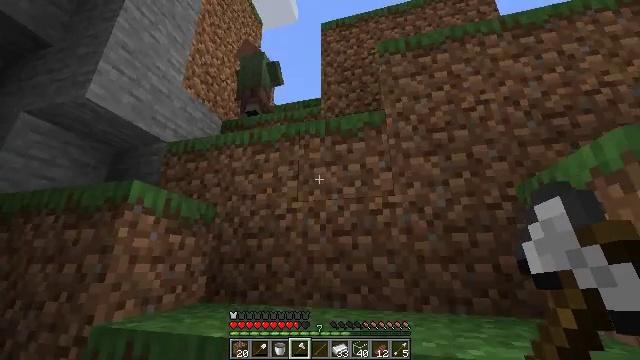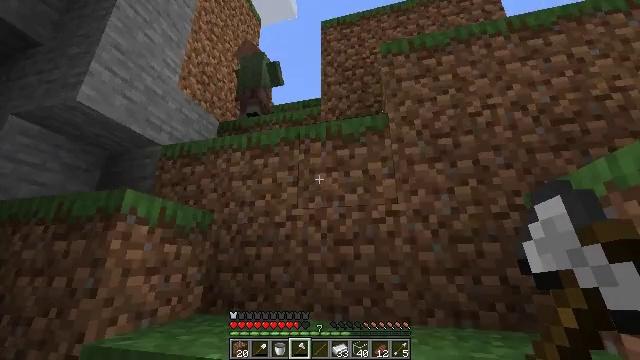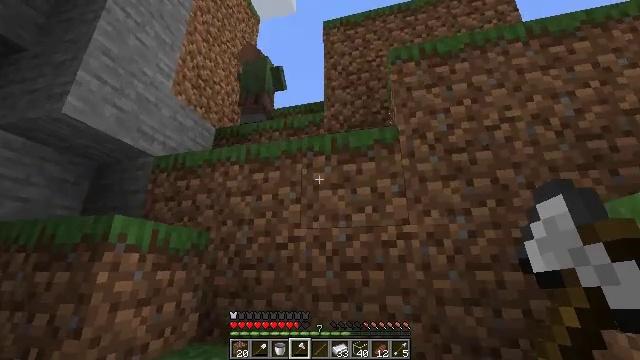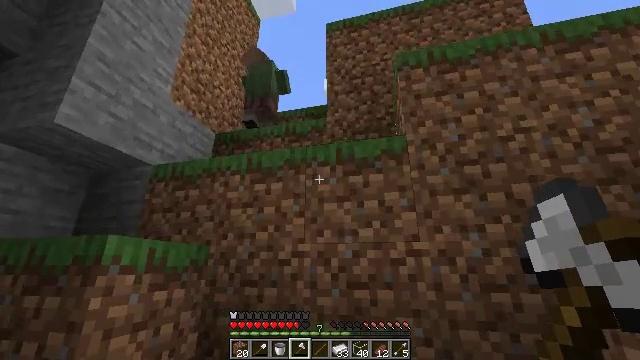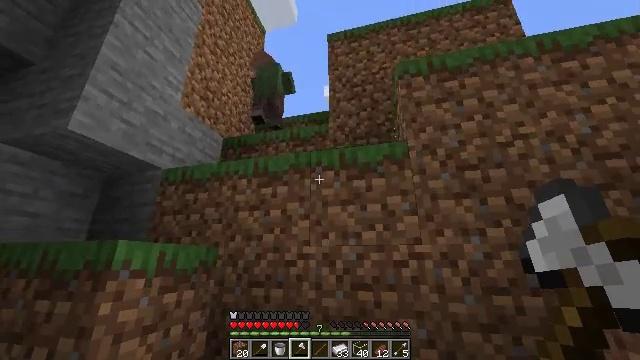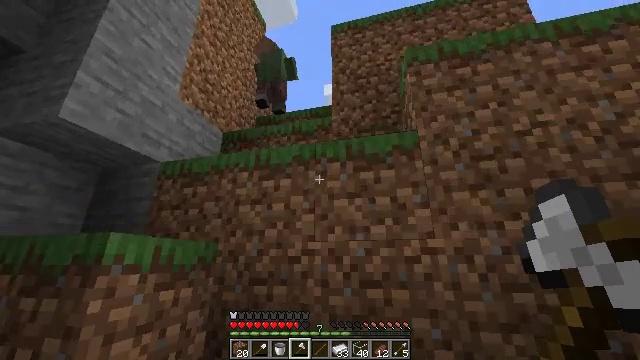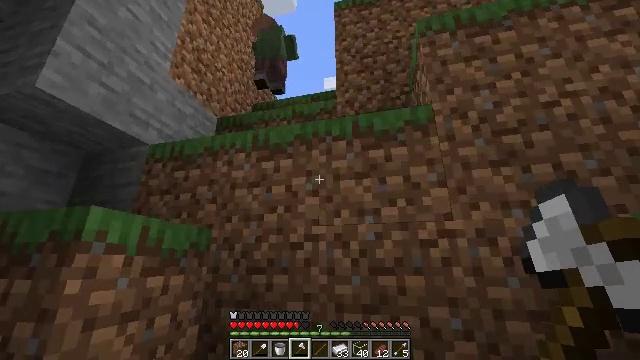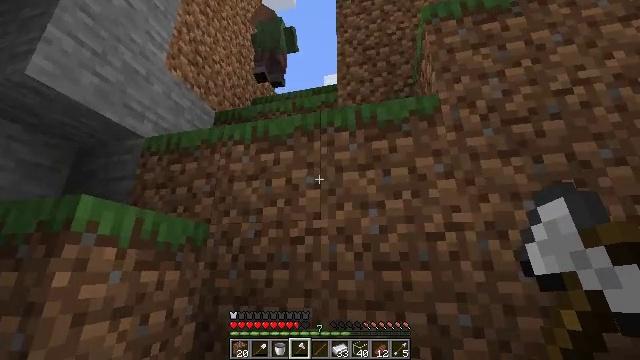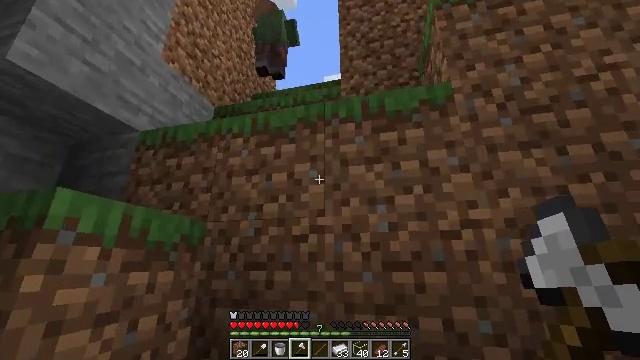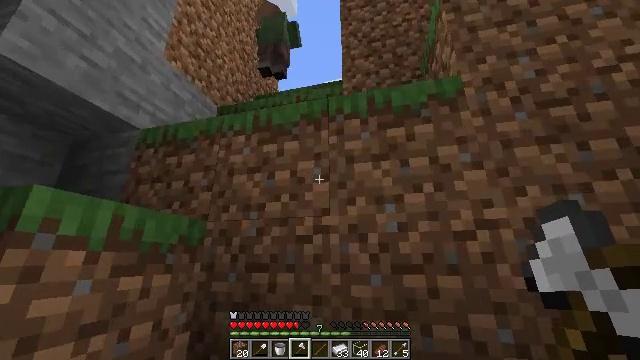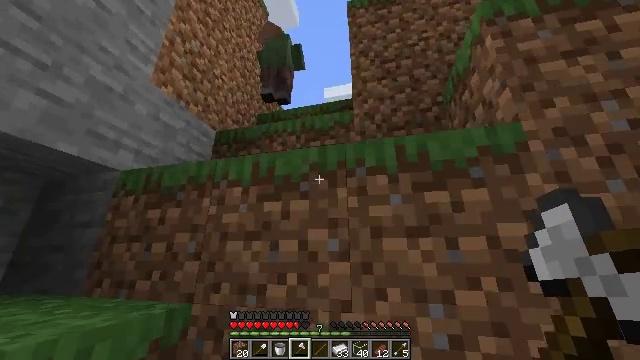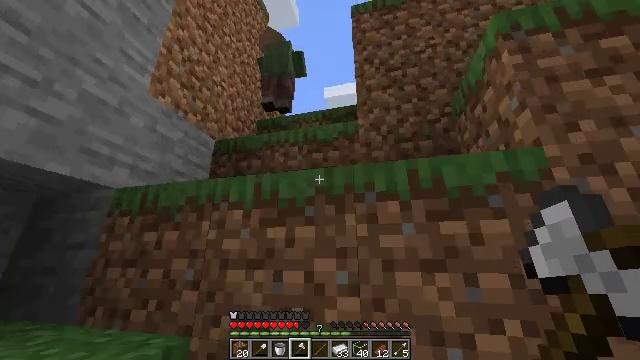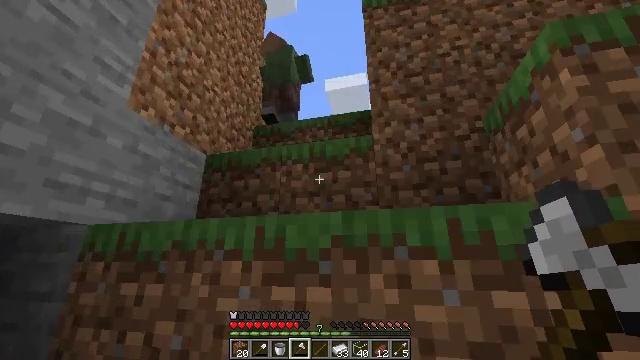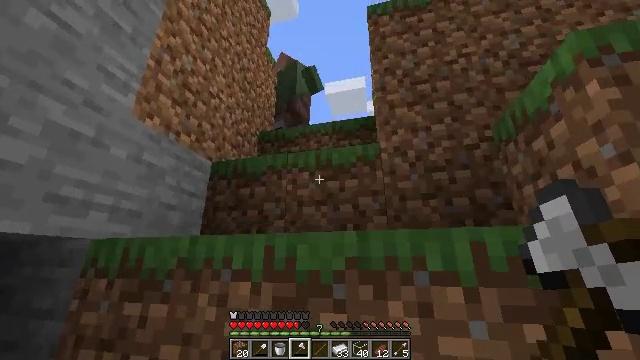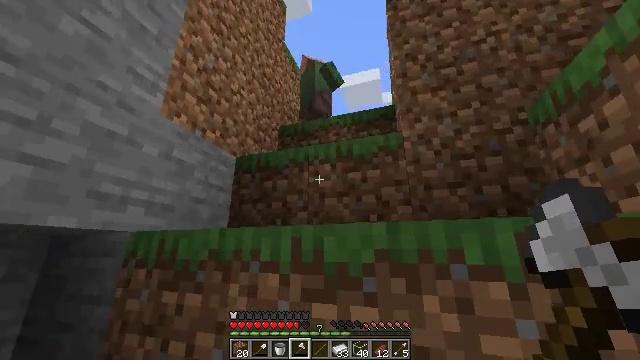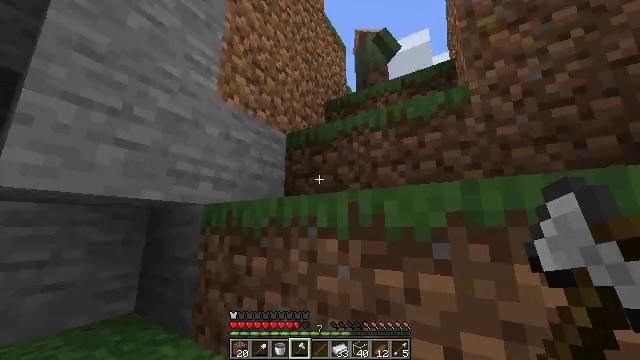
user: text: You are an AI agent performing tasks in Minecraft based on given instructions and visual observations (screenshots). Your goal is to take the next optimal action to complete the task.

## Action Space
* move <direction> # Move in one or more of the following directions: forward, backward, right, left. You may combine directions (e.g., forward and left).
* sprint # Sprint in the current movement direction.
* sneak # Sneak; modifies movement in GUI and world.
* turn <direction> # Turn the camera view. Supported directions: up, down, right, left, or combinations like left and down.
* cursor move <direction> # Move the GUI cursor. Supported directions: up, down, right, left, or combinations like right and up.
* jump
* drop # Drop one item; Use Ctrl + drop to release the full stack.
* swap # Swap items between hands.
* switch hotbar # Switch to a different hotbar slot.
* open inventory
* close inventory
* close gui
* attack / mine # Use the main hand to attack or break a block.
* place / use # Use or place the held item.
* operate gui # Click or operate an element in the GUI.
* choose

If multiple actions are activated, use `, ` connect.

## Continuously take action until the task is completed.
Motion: motion action
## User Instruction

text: Hunt the villager.
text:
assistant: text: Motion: move forward, sprint, jump
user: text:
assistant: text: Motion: move forward, sprint, jump
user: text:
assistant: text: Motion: move forward, jump
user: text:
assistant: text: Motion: move forward, jump
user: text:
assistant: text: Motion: move forward, jump
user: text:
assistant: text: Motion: move forward, jump
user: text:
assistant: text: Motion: move forward, jump
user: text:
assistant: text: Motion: move forward, jump
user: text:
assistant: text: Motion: move forward, sprint, jump
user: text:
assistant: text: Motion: move forward, sprint, jump
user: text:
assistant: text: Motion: move forward, sprint, jump
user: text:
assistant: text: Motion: move forward, sprint, jump
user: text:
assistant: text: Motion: move forward, jump
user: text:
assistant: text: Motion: move forward, turn left and down, jump
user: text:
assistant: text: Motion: move forward, turn left and down, jump
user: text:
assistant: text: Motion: move forward, turn left and down, jump
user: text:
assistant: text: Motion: move forward, turn left and down, jump
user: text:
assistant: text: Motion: move forward, turn left and down, jump
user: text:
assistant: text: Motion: move forward, sprint, turn left, jump
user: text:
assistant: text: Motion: move forward, sprint, jump
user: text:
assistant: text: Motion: move forward, sprint, jump
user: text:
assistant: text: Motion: move forward, sprint, jump
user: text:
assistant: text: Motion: move forward, turn right, jump
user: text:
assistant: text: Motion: move forward, turn right, jump
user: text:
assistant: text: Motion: move forward, turn right, jump
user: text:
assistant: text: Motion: move forward, turn right, jump
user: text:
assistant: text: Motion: move forward, sprint, turn right, jump
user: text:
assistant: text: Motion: move forward, sprint, turn right and up, jump
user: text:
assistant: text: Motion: move forward, sprint, jump
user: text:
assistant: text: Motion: move forward, sprint, jump